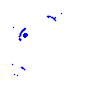
Particle: pion